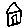
Label: house